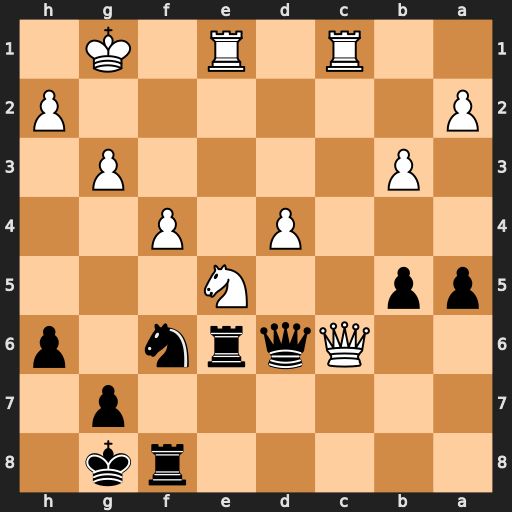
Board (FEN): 5rk1/6p1/2Qqrn1p/pp2N3/3P1P2/1P4P1/P6P/2R1R1K1
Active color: b
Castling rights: -
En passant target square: -
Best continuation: Qxd4+ Kf1 Rxc6